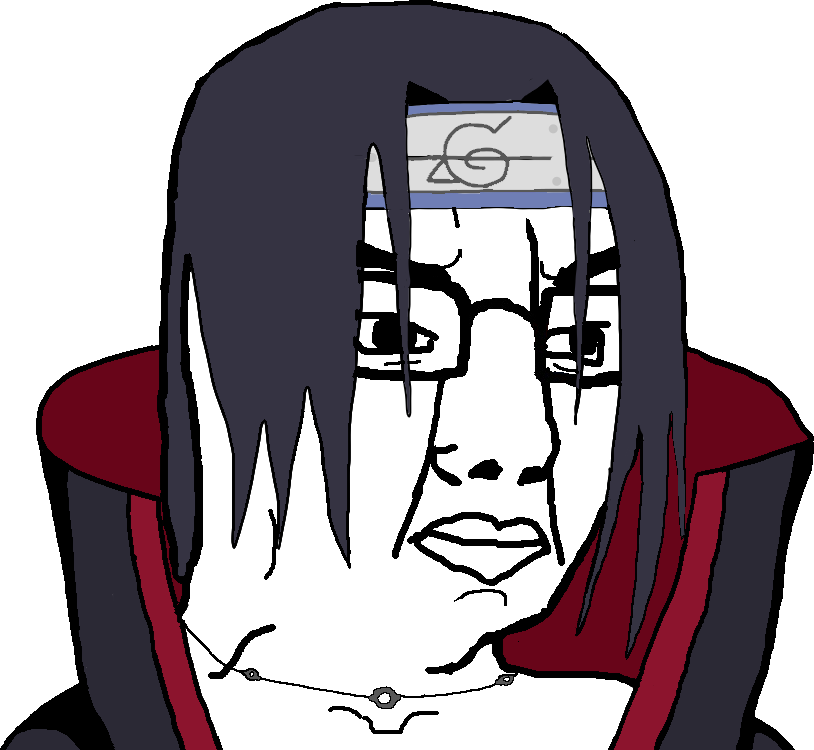
Label: 5_Poljak